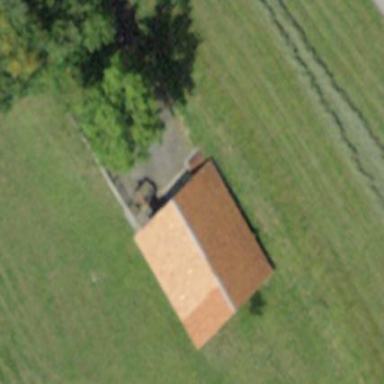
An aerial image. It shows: Rural barn.